Aerial crown-view tile of a tropical tree (Barro Colorado Island, Panama), acquired 20240918:
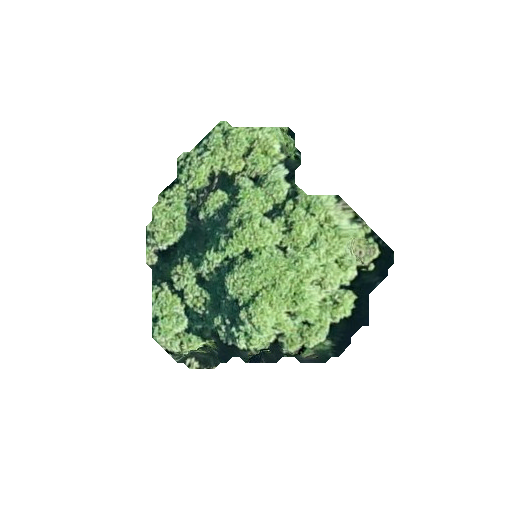
Species: Aspidosperma desmanthum
GBIF accepted scientific name: Aspidosperma desmanthum
Crown area: 67.229 m²